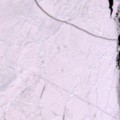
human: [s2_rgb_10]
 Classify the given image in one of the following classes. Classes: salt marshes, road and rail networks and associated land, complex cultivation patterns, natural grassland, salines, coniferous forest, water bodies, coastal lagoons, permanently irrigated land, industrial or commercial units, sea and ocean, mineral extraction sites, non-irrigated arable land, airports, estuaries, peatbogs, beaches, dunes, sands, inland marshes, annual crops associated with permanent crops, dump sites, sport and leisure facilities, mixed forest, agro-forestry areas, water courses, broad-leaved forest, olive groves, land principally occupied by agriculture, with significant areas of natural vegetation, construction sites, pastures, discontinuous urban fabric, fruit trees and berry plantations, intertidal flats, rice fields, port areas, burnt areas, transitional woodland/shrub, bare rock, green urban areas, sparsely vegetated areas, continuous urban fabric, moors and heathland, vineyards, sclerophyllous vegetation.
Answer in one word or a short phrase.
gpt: sea and ocean